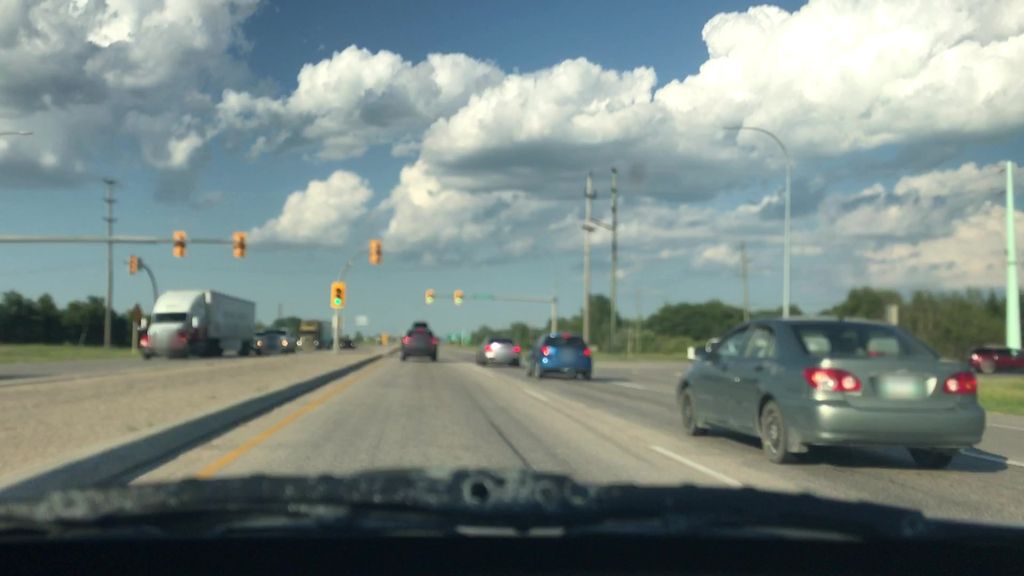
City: winnipeg